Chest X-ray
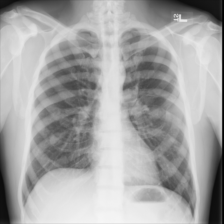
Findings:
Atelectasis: negative
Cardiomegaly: negative
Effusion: negative
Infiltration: negative
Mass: negative
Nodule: negative
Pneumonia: negative
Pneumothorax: negative
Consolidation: negative
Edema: negative
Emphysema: negative
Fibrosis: negative
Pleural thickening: negative
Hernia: negative